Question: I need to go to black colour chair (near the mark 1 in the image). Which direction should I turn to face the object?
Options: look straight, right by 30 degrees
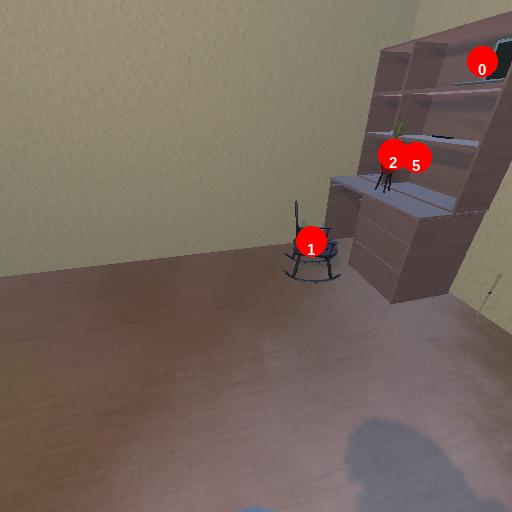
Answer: look straight